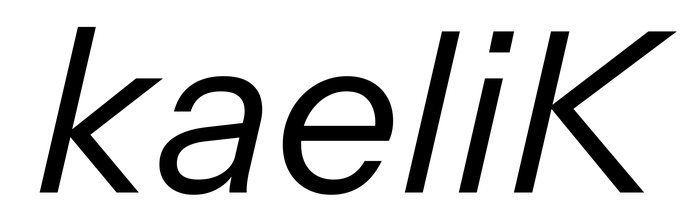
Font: InstrumentSans-Italic_Italic